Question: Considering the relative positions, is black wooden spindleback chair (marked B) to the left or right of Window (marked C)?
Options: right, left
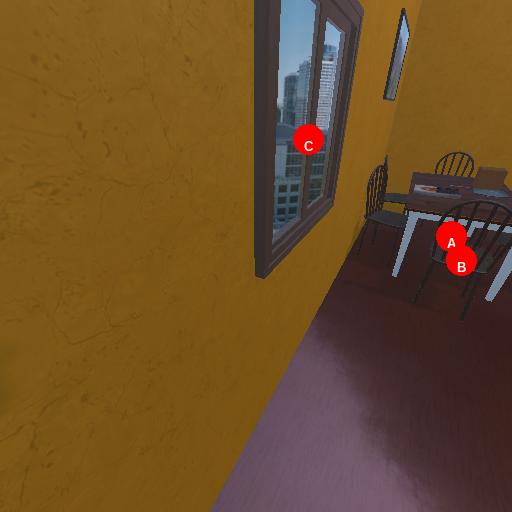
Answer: right